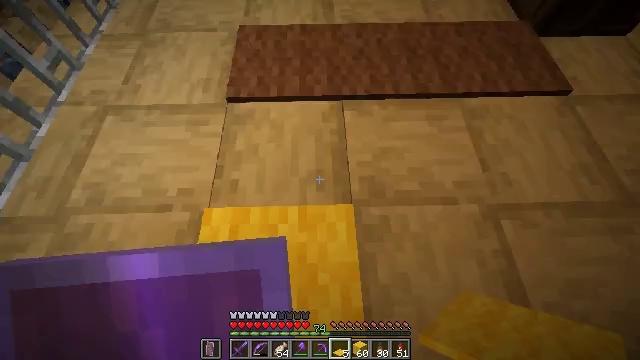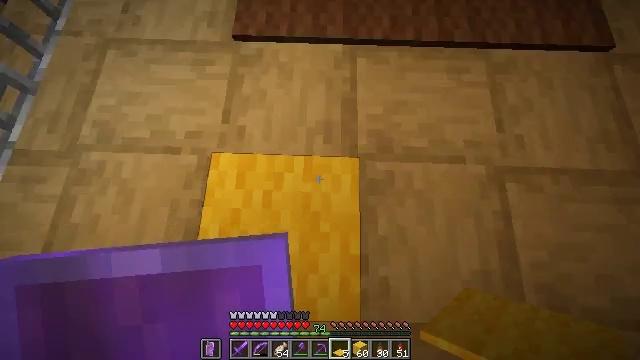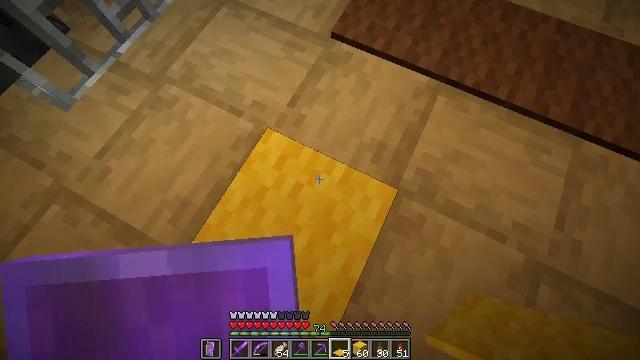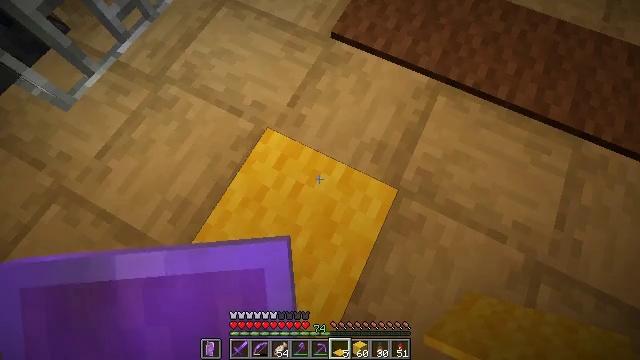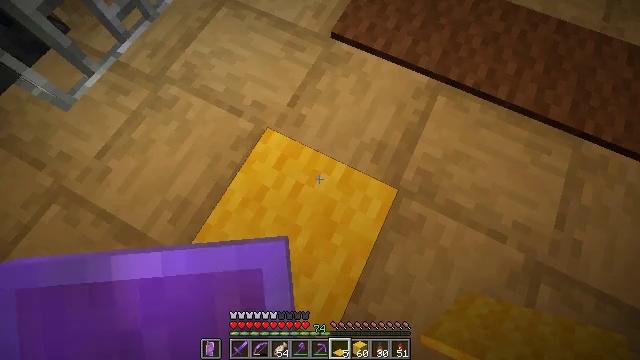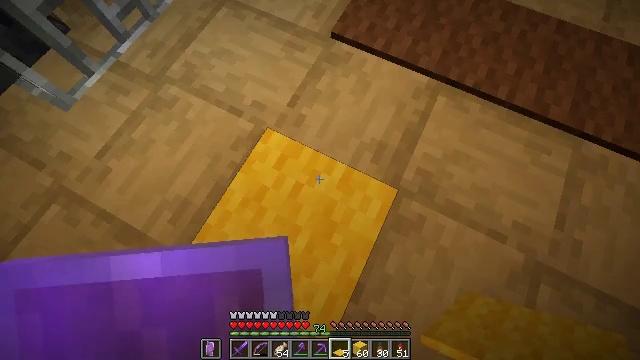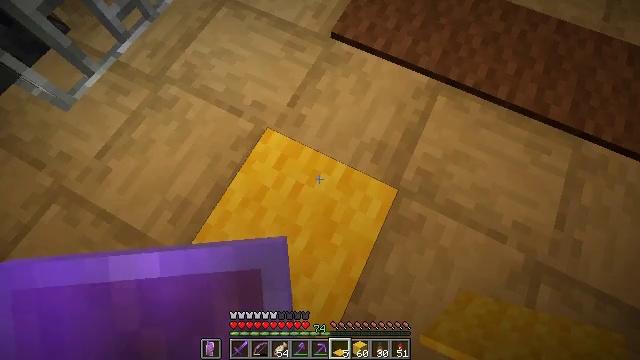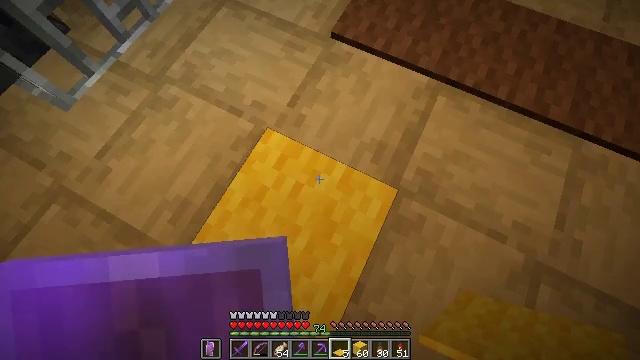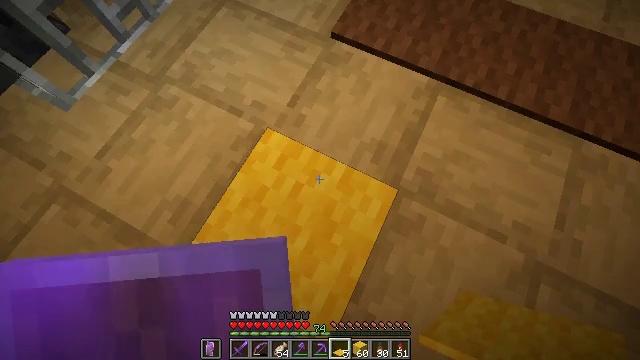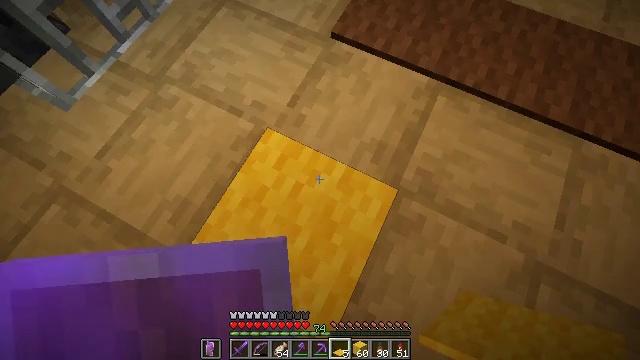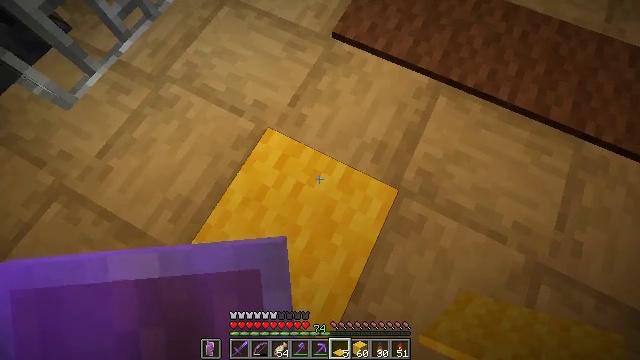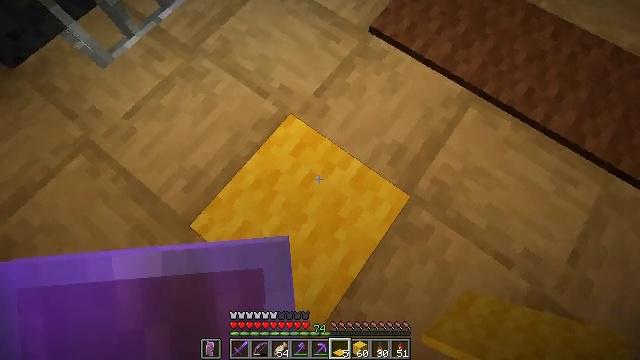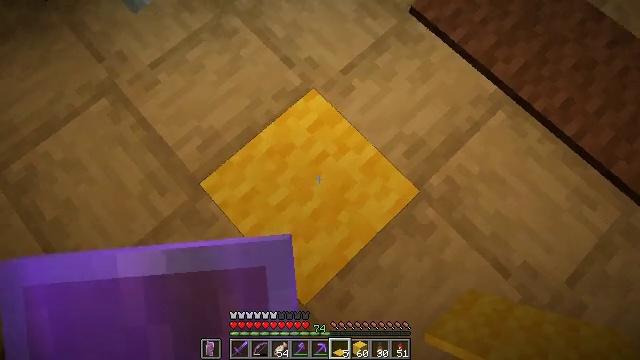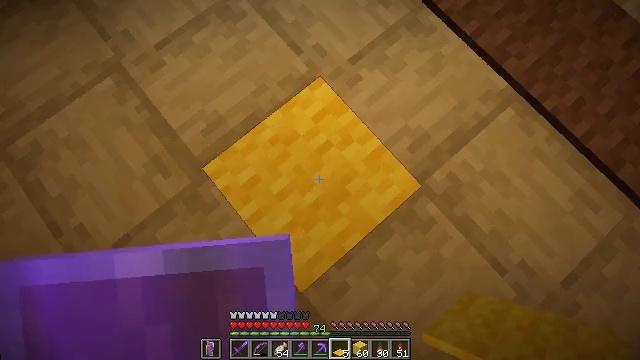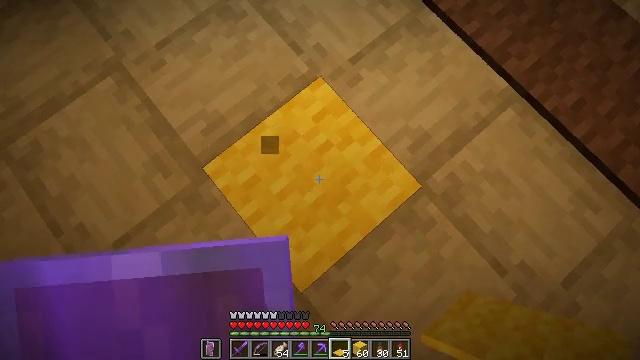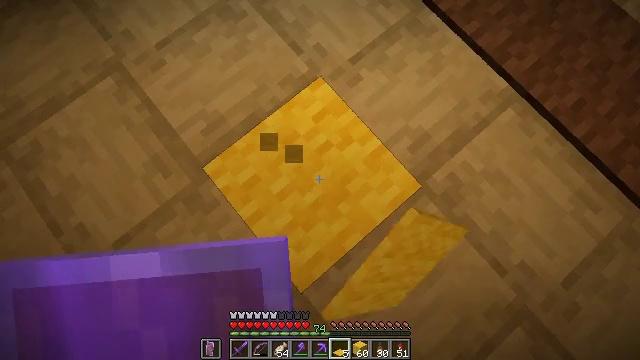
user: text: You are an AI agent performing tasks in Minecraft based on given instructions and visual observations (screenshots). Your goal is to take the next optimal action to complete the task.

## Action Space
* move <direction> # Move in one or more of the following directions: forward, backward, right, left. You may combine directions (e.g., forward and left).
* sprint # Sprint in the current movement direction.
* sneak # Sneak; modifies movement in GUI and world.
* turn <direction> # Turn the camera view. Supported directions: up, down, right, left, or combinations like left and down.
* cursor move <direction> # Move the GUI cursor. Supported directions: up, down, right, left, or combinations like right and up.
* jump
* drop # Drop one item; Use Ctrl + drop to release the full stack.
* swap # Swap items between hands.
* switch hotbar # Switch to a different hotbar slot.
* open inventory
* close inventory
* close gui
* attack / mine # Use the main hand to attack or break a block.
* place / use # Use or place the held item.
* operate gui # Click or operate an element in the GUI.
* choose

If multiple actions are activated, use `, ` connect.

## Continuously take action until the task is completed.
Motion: motion action
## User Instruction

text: Gather the yellow carpet.
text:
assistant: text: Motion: no_op
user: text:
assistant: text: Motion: turn left and up
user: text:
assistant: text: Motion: no_op
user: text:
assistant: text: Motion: no_op
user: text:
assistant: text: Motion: no_op
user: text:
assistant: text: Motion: no_op
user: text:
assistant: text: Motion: no_op
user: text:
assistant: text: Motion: no_op
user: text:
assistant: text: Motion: no_op
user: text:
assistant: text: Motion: no_op
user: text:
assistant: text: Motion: turn left and down
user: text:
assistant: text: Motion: turn left and down
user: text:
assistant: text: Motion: turn left and down
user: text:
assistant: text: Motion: attack / mine
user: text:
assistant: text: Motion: attack / mine
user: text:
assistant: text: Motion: attack / mine
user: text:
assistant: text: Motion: attack / mine
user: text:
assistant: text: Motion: attack / mine
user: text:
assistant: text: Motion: attack / mine
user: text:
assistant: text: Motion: attack / mine
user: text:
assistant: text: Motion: attack / mine
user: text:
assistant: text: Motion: no_op
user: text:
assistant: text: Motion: no_op
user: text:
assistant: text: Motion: no_op
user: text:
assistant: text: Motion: no_op
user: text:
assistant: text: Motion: no_op